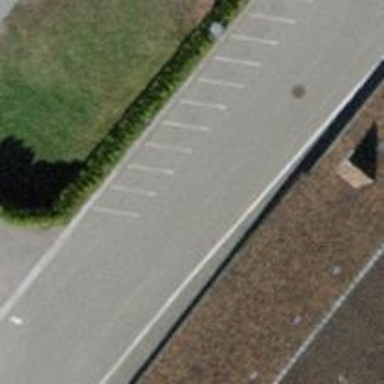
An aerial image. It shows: Motorcycle parking area.